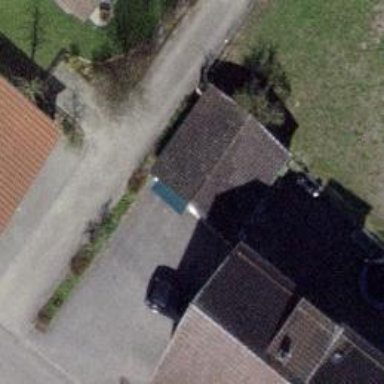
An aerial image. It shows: Garage building.